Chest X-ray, AP view. Patient: 38 years old, sex F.
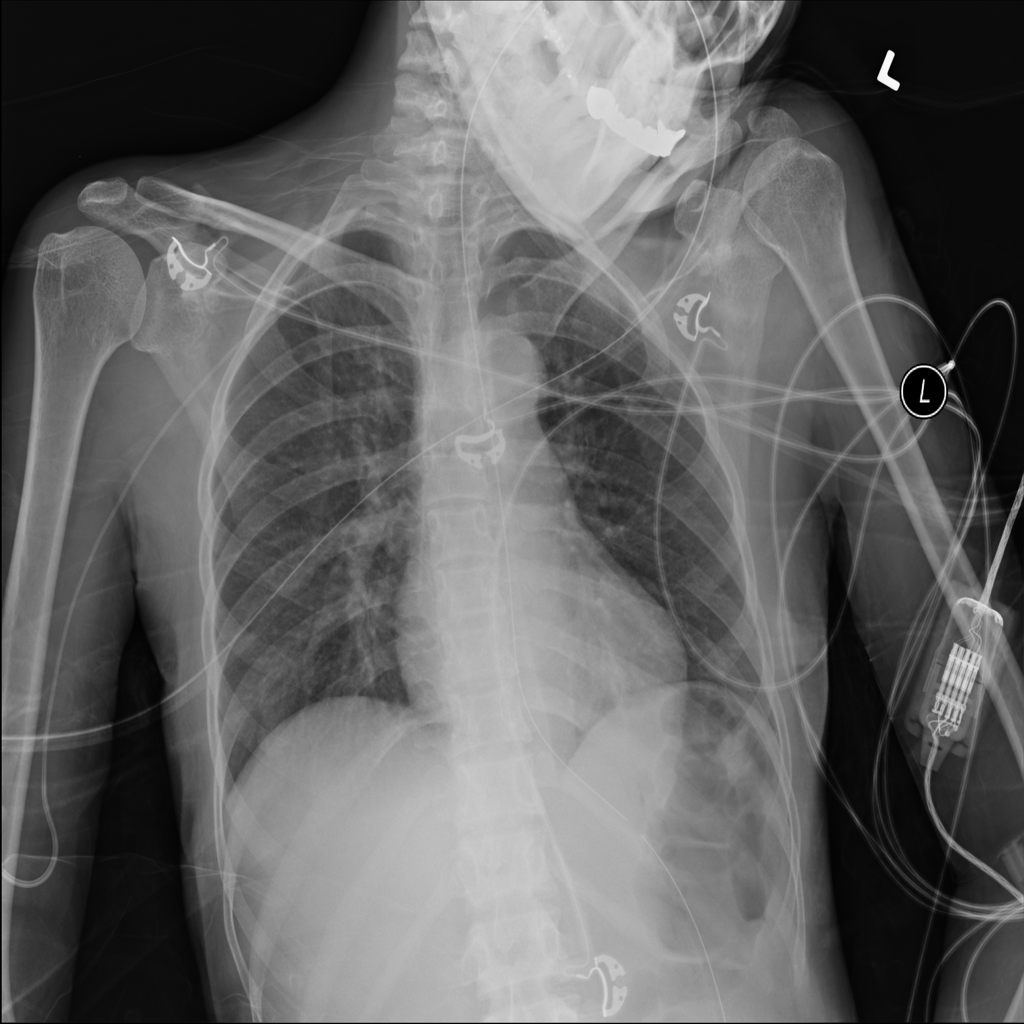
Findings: No Finding